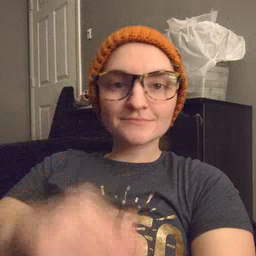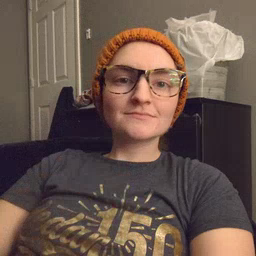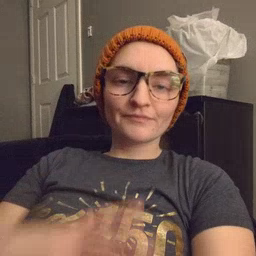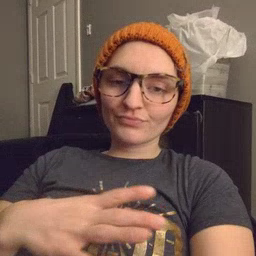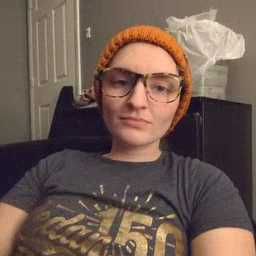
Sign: fine